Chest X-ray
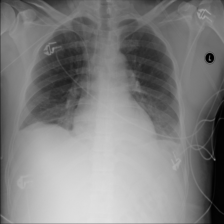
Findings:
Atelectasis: negative
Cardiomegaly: negative
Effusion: positive
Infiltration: negative
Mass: negative
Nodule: negative
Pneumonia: negative
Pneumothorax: negative
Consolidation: negative
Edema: negative
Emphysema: negative
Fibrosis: negative
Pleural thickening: negative
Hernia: negative